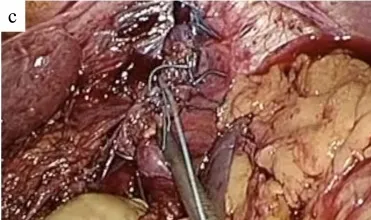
HALS for repair of the Bochdalek hernia. . C. The defect was repaired with interrupted nonabsorbable sutures.
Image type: medical_photograph (other_medical_photograph)